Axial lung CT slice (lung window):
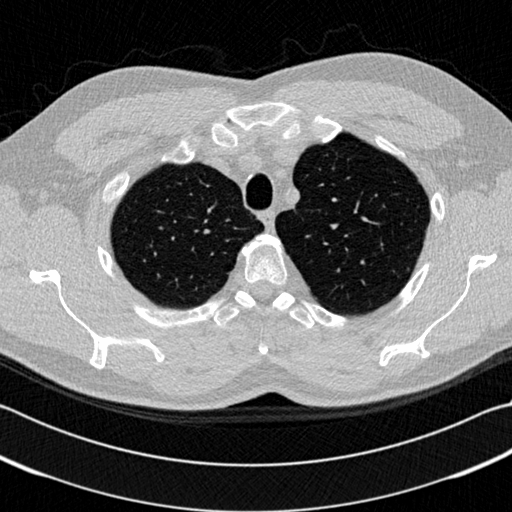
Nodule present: no